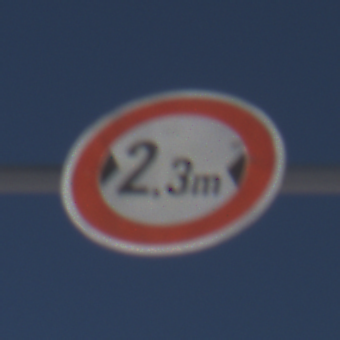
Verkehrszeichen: TatsaechlicheBreite2Komma3
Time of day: MorningAfternoon
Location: Outdoor (Nature)
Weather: PartlyCloudy
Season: Winter
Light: Natural